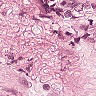
Metastatic tissue present: yes